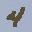
Label: 4